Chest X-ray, PA view. Patient: 49 years old, sex M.
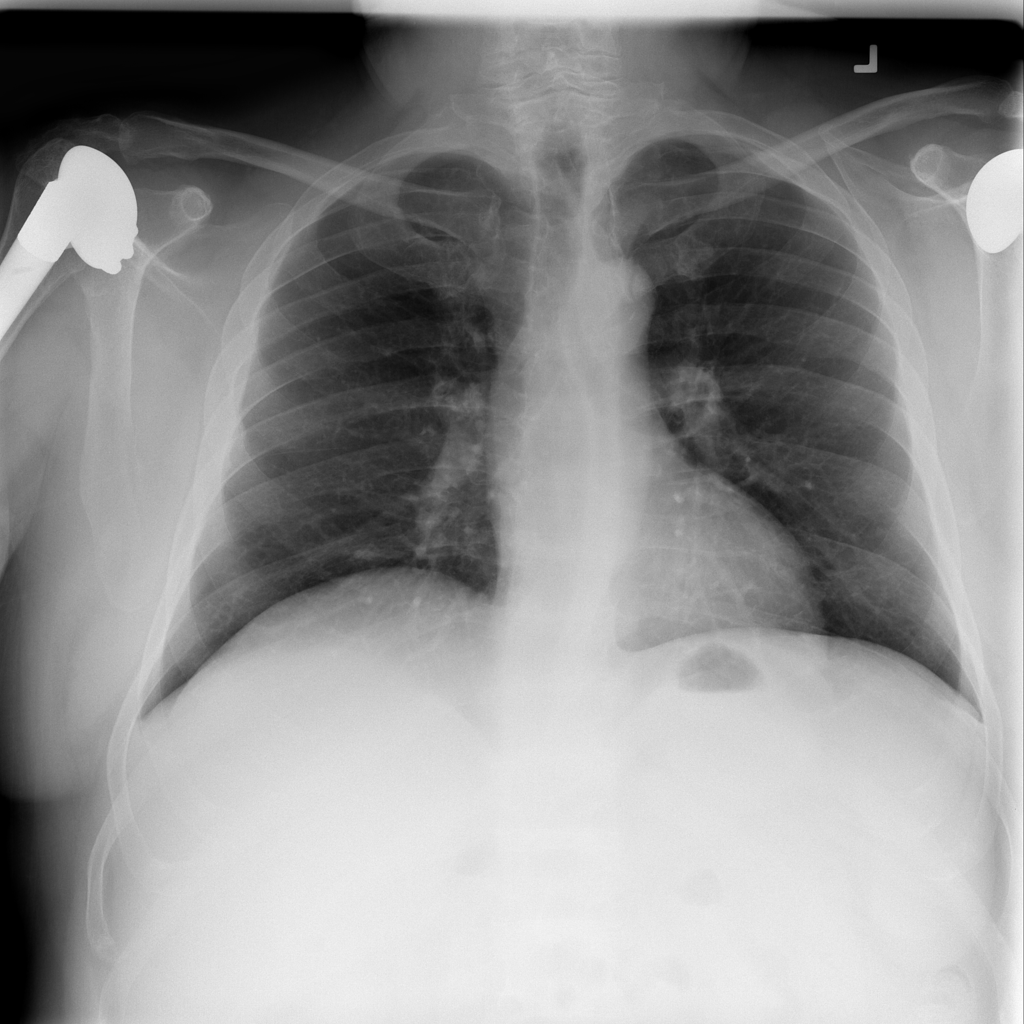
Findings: No Finding